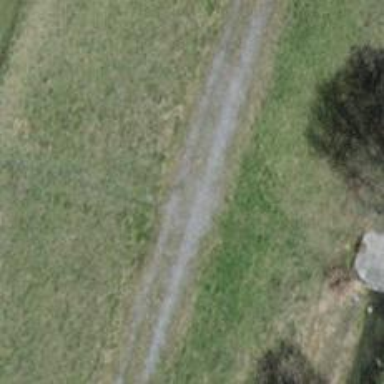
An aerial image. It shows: Path.